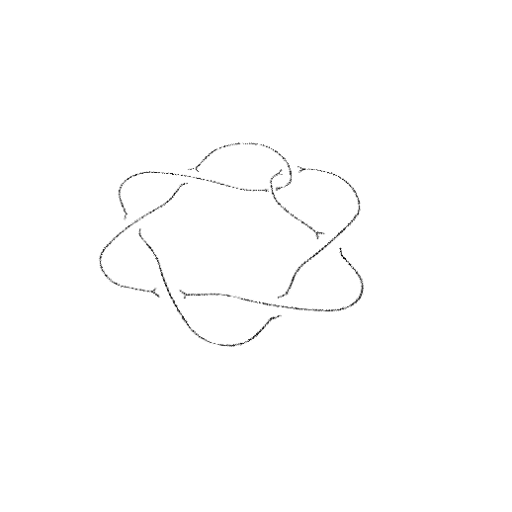
Crossing number: 7